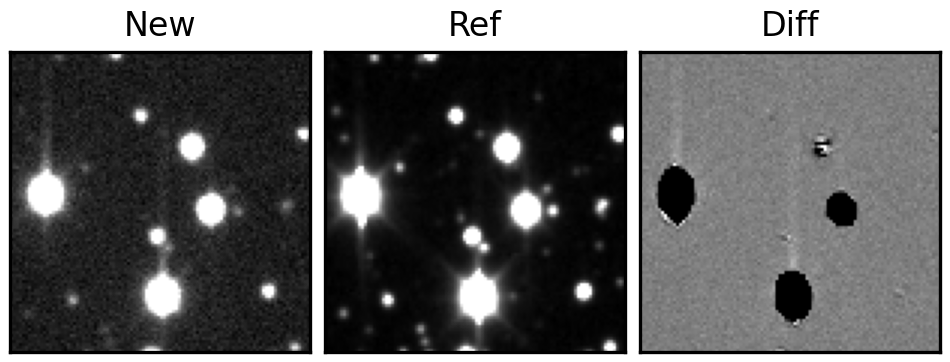
Label: bogus